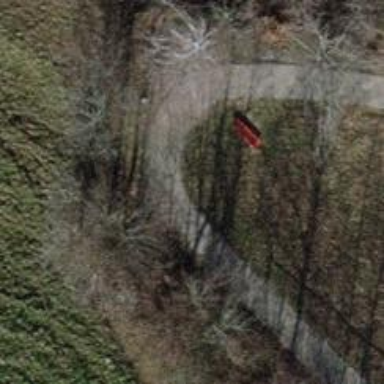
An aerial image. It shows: Red bench.